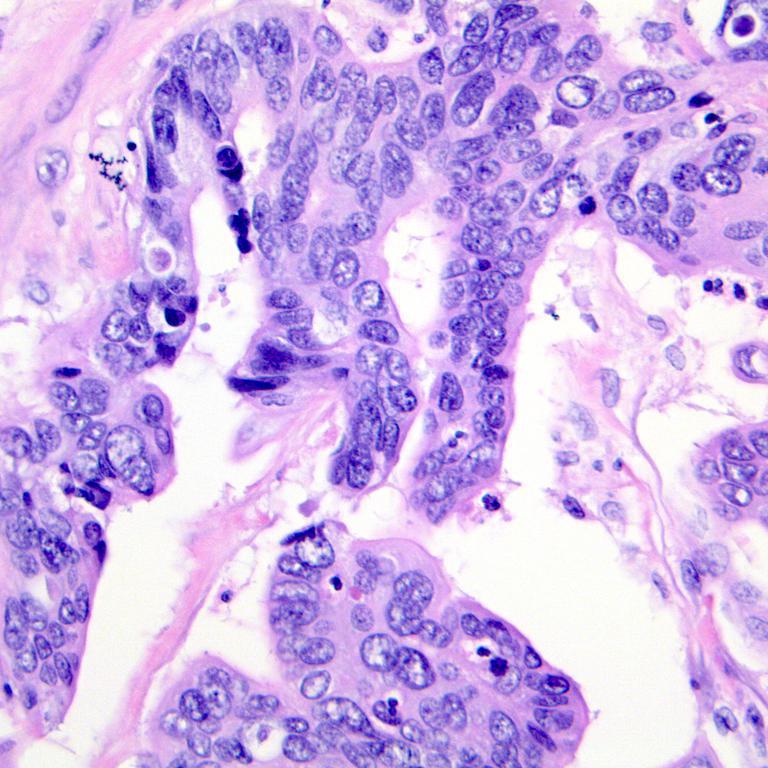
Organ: colon
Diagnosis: adenocarcinomas